Question: I have a bar graph with 2 different data (each with a different color as you can see on the picture). I would like to move the x-axis so it crosses at y=-100 (for example). So if a data = -40, I would like to have a bar from -100 to -40.
An other question : is it possible to write each value of the x-axis vertically (because with all the values, we can't see anything).
The last question : is it possible to have 2 different scales for the x_axis ?

Thank you in advance,
Best regards,
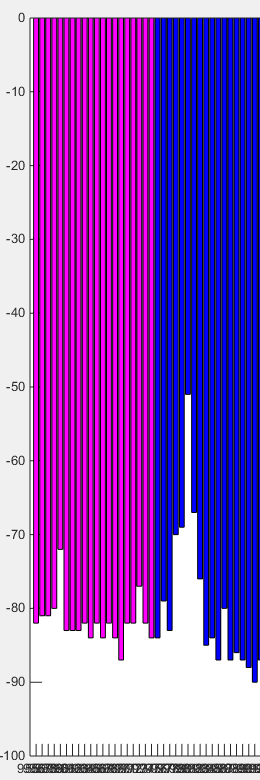
Answer: Here is some code to get you going. Everything is commented so that should be easy to follow:
'''
clear
clc
close all
%// Generate dummy data
y = -90*rand(1,20);
NumY = numel(y);
HalfData = round(NumY/2);
%// Loop to color half in pink and half in blue
hold all
for k = 1:NumY
hBar = bar(k,y(k));
if k <= HalfData
set(hBar,'FaceColor',[1 0 1])
else
set(hBar,'FaceColor',[0 0 1])
end
end
hold off
%// Get xtick labels and position for future use
xtLabels = cellstr(get(gca,'XTickLabel')).';
xtPos = get(gca,'XTick');
%// Change baseline value
set(hBar,'BaseValue',-40)
%// Get baseline to change its properties if you want
hBaseL = get(hBar,'Baseline');
set(hBaseL,'LineStyle','--','Color','k','LineWidth',3)
%// Adjust axis limits. Remove labels to place them vertically
set(gca,'XLim',[0 NumY],'XTickLabel',{''})
%// Get correct position for xlabel text
YLimPoArrays = min(get(gca,'YLim'));
YLimPoArrays = repmat(YLimPoArrays,numel(xtPos),1);
%// Place text positioned vertically with a small y offset
text(xtPos,YLimPoArrays-3,xtLabels,'HorizontalAlignment','center','Rotation',90,'FontSize',15)
'''
And the output:

Hope that helps!